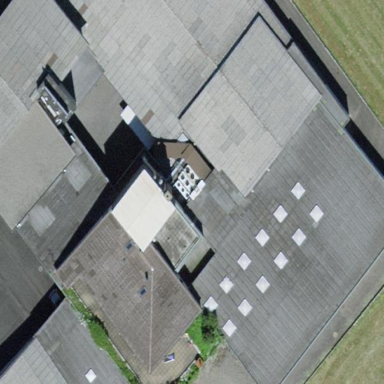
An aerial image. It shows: Industrial building.